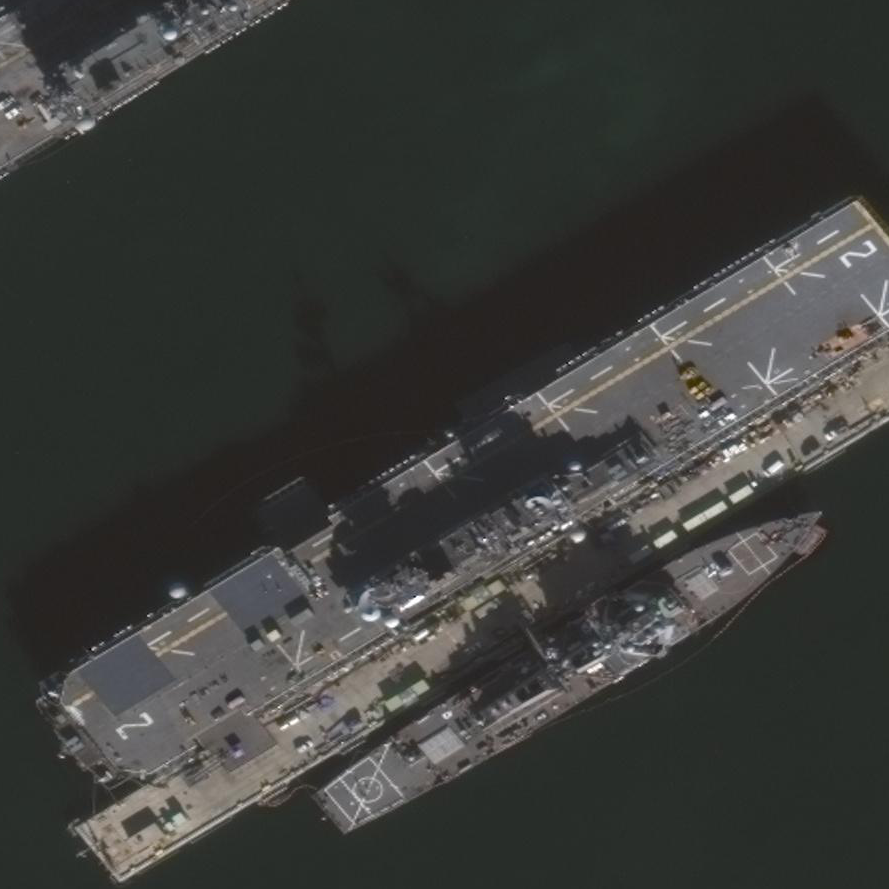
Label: assault